Field crop: maize
Growth stage: 2
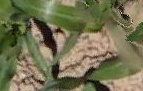
Species: maize